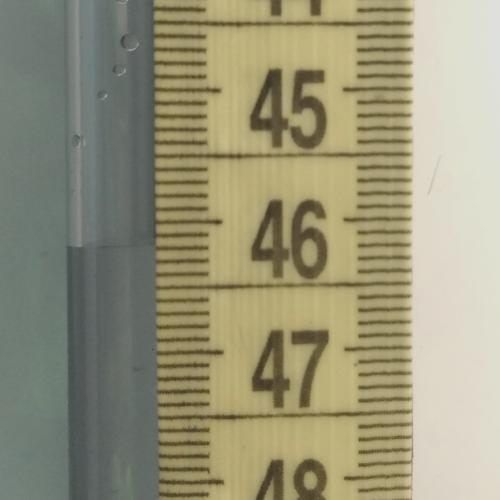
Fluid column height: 46.2 cm